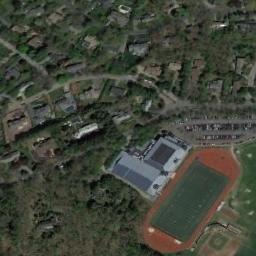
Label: ground_track_field